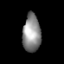
Tissue: lung
Cell type: Endothelial cells
Senescence score: 0.6201
Nuclear area (px): 664
Mean DAPI intensity: 139.264